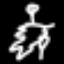
Label: leaf